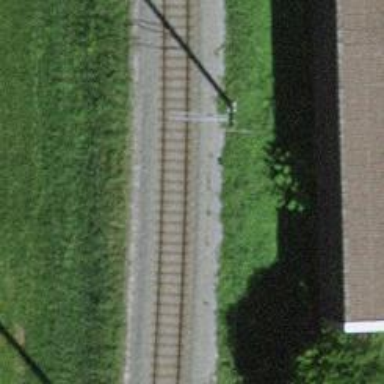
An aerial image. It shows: Single railway track with electrification through contact line.